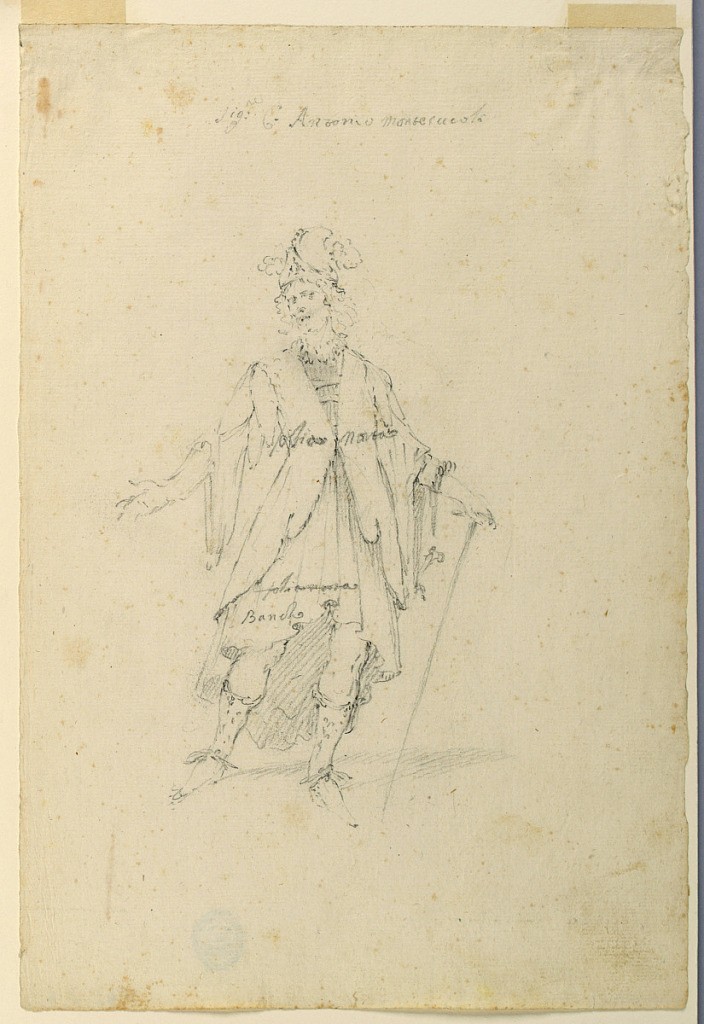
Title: Costume Design: A Man in Fantastical Attire for a Ballet
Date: ca. 1720
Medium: Lead pencil on paper
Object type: Drawing
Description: Vertical rectangle. A man is shown from the front. He wears a bonnet with feathers, a coat made of hide, and a skirt. His left hand leans upon a stick. Written across the chest is "folia morta" the same words have been struck out in the skirt. Below sketch: "Biancho."